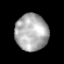
Tissue: prostate
Cell type: Endothelial cells
Senescence score: 0.7554
Nuclear area (px): 1176
Mean DAPI intensity: 173.408